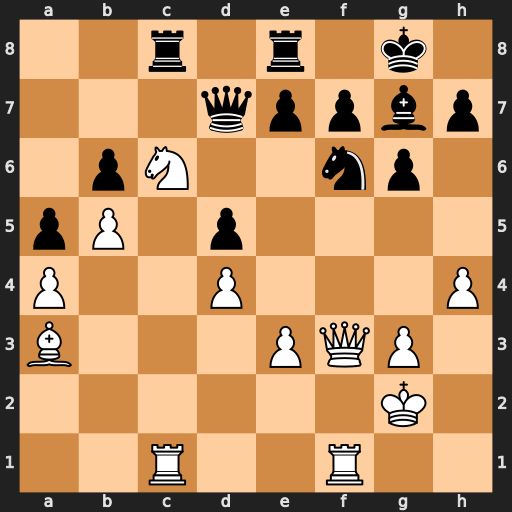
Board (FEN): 2r1r1k1/3qppbp/1pN2np1/pP1p4/P2P3P/B3PQP1/6K1/2R2R2
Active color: w
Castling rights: -
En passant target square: -
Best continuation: Nxe7+ Rxe7 Rxc8+